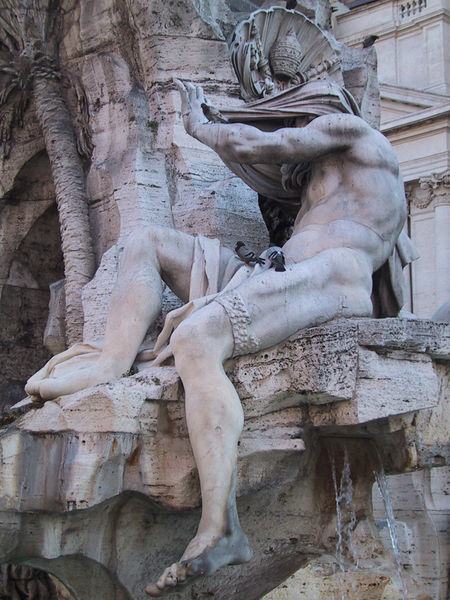
Titel: Vierströmebrunnen
Künstler: Giovanni Lorenzo Bernini
Standort: Rom, Piazza Navona (EU - I - Latium)
Schlagwörter: felsen, fuß, kopf, mann, nackt, wasser, sitzen, hut, marmor, paris, tuch, bart, arme, falten, gesicht, stein, steine, figur, girlande, brunnen, skulptur, statue, beine, bein, liegen, man, stab, fels, papst, detail, muskeln, palme, versteckt, berlin, tauben, barfuß, rom, vatikan, mitra, tiara, fontäne, muschel, michelangelo, anatomy, strumpfband, body, grotto, stone, sculpture, rome, fountain, marble, muscles, vverhüllt, papal insignia, leg, expressive